Question: I am getting difficulties for making this color view.
As you can see, this is not a single color.
I am struggling to get this colored view but seems like my skill is not enough for getting this color.
I am always eager to learn but for this time, I don't know how to I get this color.

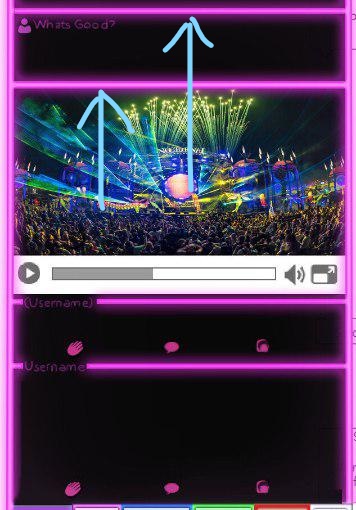
Answer: The bars you are pointing to are nearly saturated magenta, roughly #ff64ff. However, they also have a bit of linear gradient on them to give them the tube shape, and a magenta "shadow" to give them glow effect. How to get them would be very dependent on the system you are using to draw them.